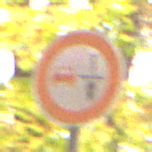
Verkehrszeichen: VerbotUeberholenEinspurigeFahrzeuge
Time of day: MorningAfternoon
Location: Outdoor (Nature)
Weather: Overcast
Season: Autumn
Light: Natural